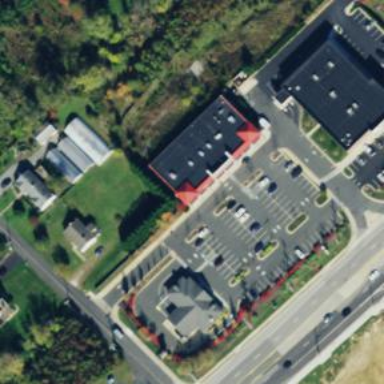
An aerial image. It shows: Veterinary facility.